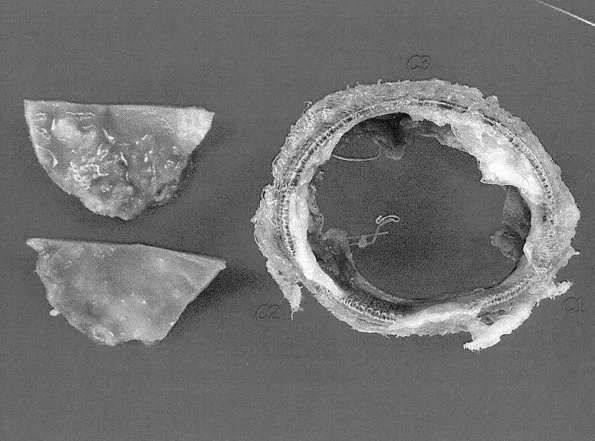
Explanted Carpentier-Edwards Perimount valve. Thickening and sclerosis are observed in the incised cusps.
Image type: radiology (mri)